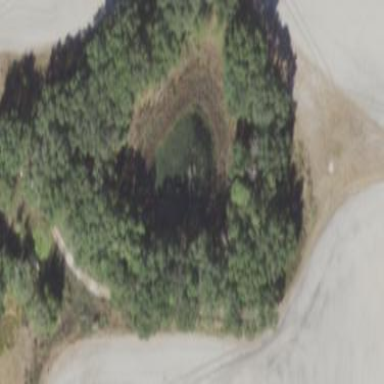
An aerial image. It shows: Peaceful pond surrounded by nature.